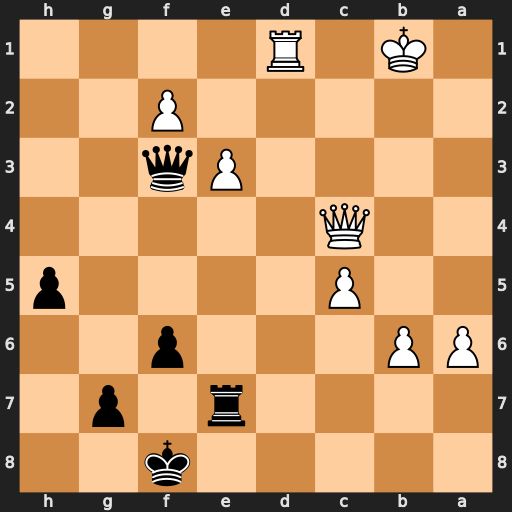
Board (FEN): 5k2/4r1p1/PP3p2/2P4p/2Q5/4Pq2/5P2/1K1R4
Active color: b
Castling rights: -
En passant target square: -
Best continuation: Qxd1+ Kb2 Rd7